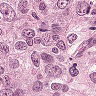
Metastatic tissue present: yes